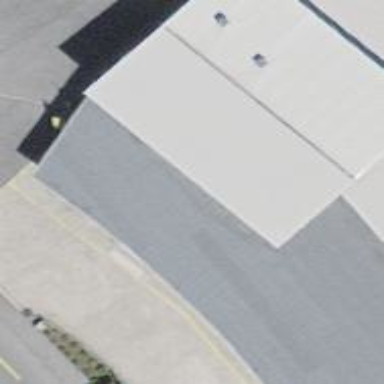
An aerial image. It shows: Shop that sells tires.